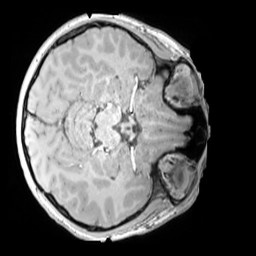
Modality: MP2RAGE
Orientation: axial
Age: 10
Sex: male
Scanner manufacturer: siemens
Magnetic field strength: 3 T
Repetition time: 4 s
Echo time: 0.00303 s